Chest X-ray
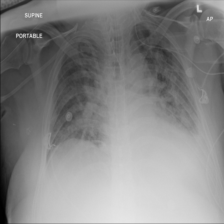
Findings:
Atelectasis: negative
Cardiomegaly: negative
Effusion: negative
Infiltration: negative
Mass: negative
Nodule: negative
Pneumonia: negative
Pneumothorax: negative
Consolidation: negative
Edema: negative
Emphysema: negative
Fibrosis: negative
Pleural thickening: negative
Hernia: negative